A scalogram of one vibration snapshot from a rotating bearing is shown, computed with a continuous wavelet transform. Based on the visible evidence, which condition applies: normal, inner_race, outer_race, ball?
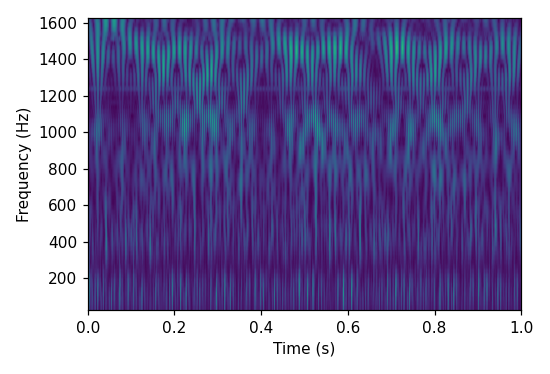
Answer: inner_race